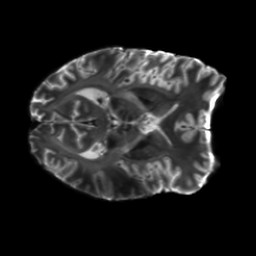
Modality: T2w
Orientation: axial
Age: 29
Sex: male
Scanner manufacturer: siemens
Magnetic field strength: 6.98 T
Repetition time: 7.776 s
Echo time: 0.076 s